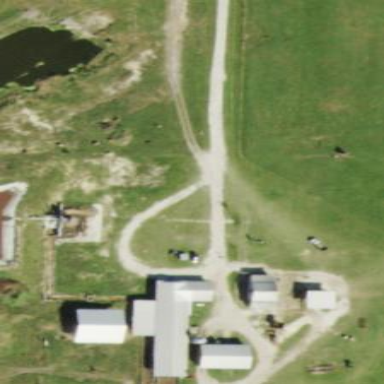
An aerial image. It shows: Dairy farmyard.